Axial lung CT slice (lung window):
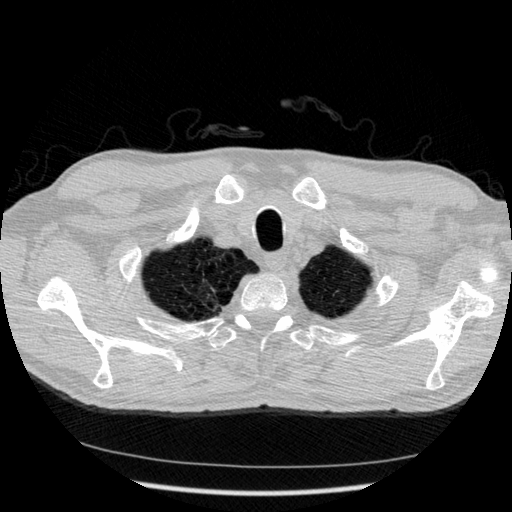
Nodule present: no